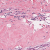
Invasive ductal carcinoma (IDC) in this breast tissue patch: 0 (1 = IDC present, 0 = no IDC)